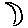
Label: moon